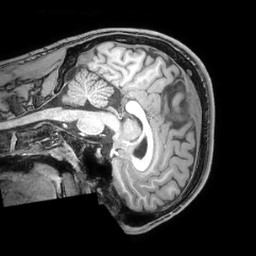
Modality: T1w
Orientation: sagittal
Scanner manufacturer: philips
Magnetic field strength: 3 T
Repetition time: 0.008 s
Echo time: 0.0035 s